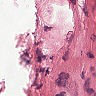
Metastatic tissue present: no